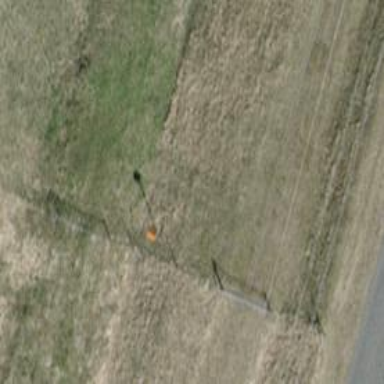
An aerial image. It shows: Aerial marker.